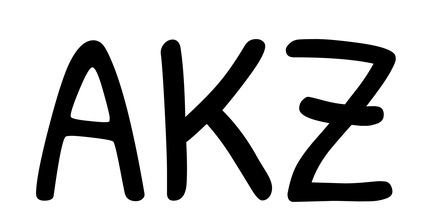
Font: PatrickHand-Regular